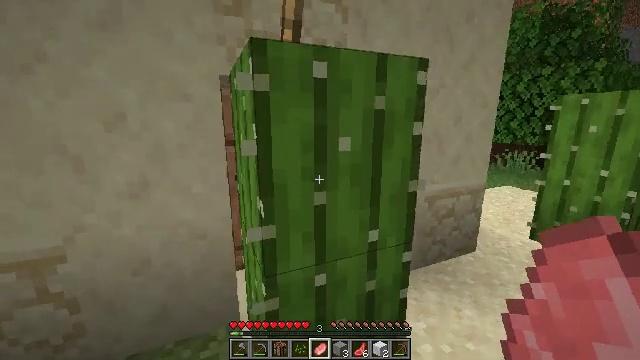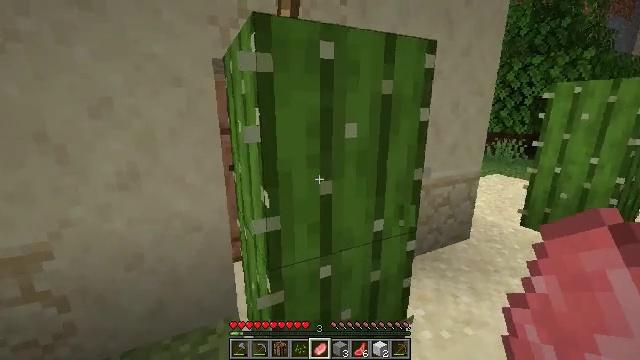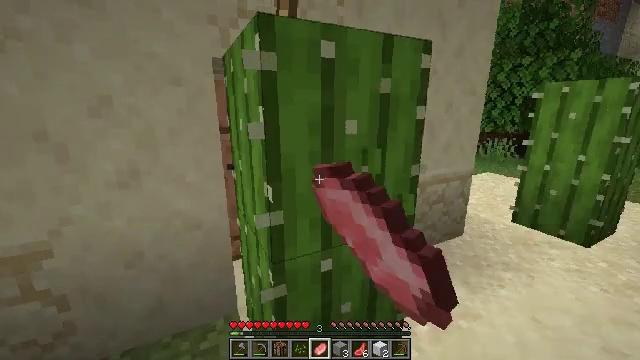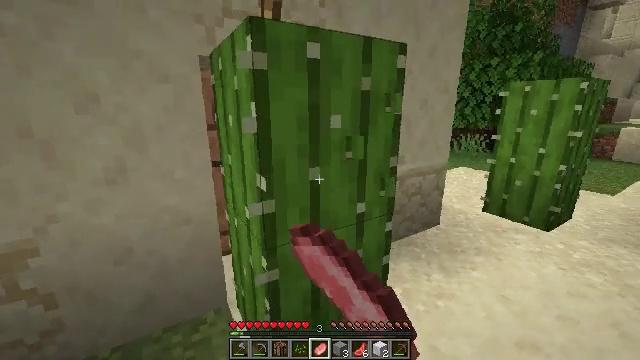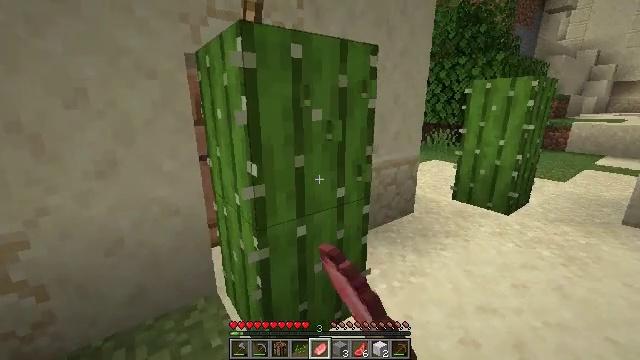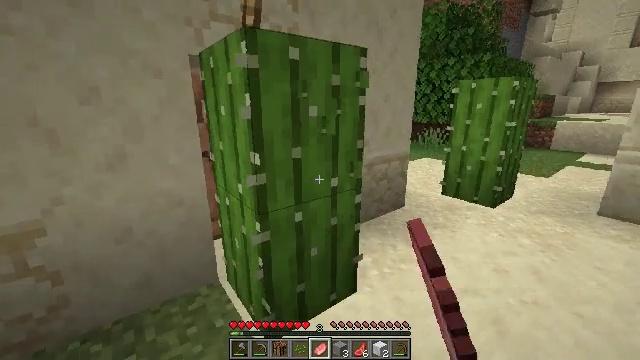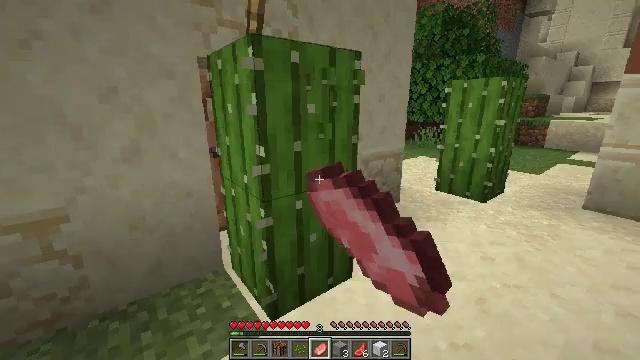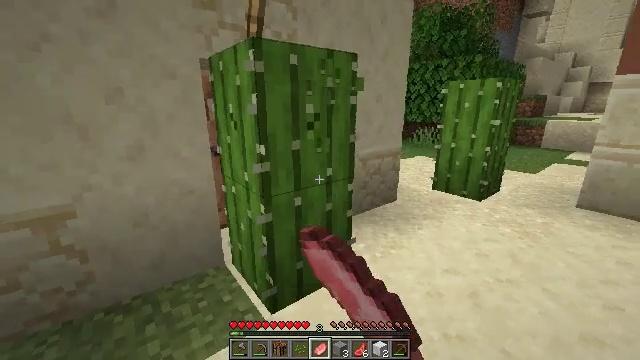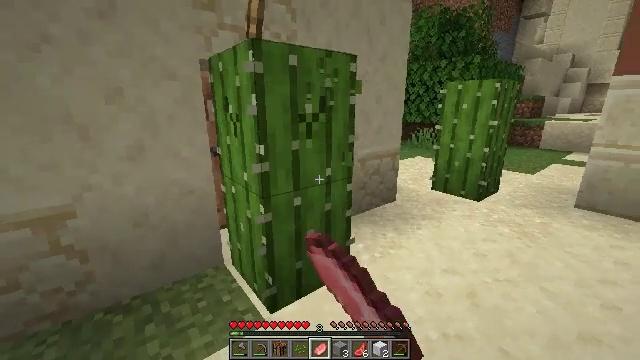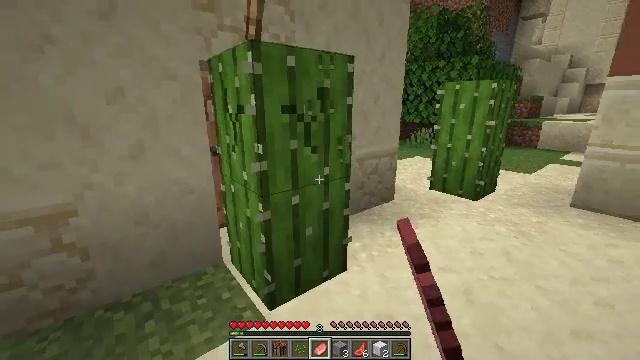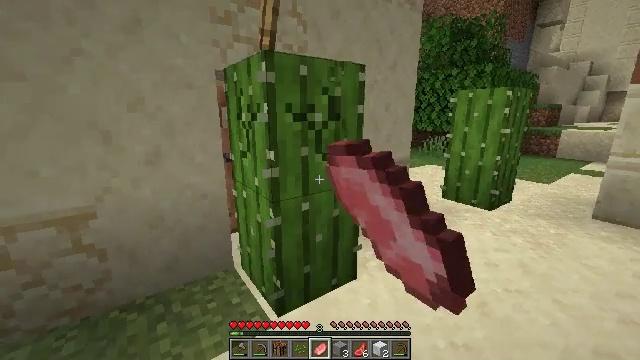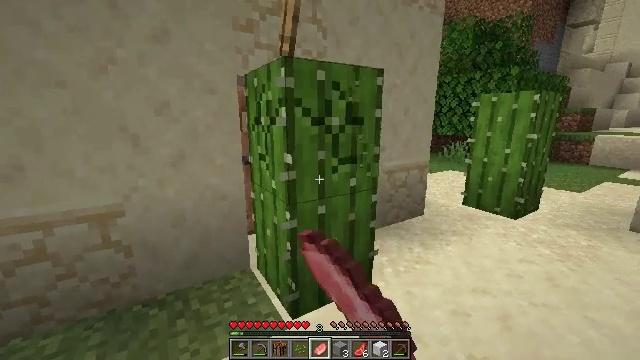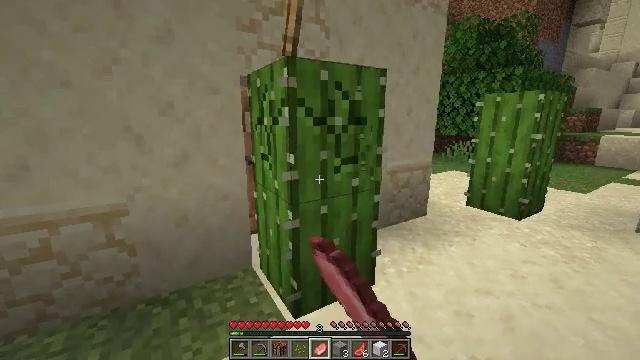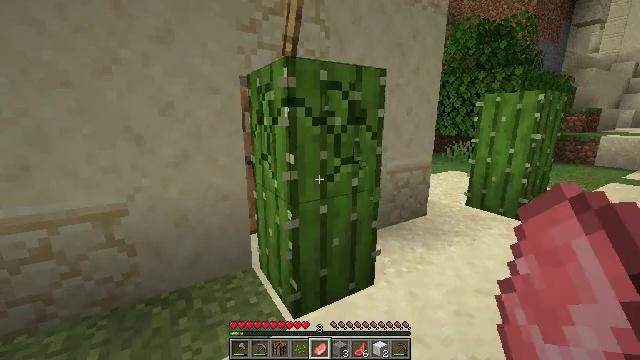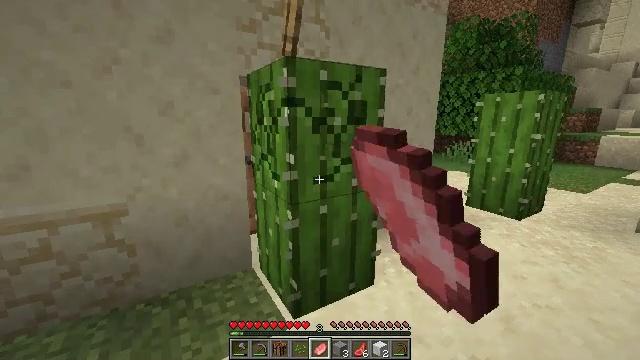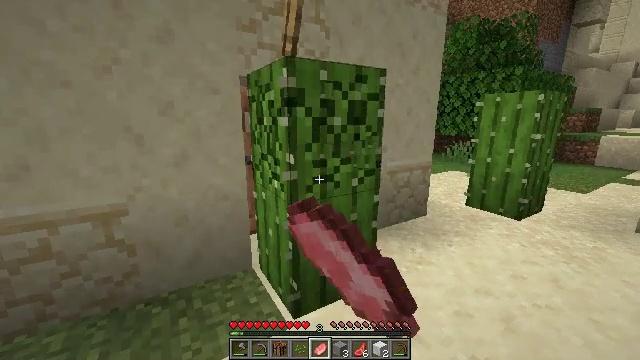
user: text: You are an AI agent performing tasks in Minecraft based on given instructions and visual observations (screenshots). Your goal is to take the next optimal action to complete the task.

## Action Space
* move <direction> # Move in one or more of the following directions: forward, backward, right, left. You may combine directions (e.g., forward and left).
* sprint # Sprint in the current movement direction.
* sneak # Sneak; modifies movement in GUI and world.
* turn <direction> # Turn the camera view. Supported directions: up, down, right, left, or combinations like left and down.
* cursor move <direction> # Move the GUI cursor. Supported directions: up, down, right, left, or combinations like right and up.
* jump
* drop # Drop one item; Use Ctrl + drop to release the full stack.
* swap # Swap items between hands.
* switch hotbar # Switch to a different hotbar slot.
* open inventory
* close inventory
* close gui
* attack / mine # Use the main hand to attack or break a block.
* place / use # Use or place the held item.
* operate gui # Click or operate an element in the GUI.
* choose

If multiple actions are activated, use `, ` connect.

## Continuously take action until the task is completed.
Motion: motion action
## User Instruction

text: Collect the cactus block.
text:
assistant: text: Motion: turn right and down, attack / mine
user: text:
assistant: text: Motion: move back, turn right, attack / mine
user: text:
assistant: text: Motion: move back, turn right, attack / mine
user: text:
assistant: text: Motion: move back, turn right, attack / mine
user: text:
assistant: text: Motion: move back, turn right, attack / mine
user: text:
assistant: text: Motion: attack / mine
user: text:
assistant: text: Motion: attack / mine
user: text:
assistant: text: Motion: attack / mine
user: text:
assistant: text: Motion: attack / mine
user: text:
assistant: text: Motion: turn left and up, attack / mine
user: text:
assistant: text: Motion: turn left, attack / mine
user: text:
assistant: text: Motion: attack / mine
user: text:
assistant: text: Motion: attack / mine
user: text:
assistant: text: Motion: attack / mine
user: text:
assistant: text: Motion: attack / mine
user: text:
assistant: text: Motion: attack / mine
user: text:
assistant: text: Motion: attack / mine
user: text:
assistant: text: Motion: attack / mine
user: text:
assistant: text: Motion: attack / mine
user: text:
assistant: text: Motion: move forward, attack / mine
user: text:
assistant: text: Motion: move forward, attack / mine
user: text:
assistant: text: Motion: move forward, attack / mine
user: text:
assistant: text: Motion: attack / mine